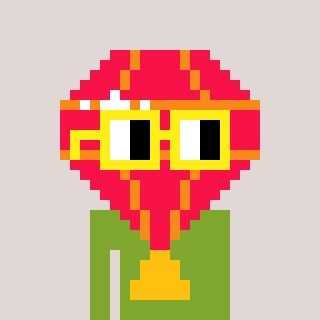
a pixel art character with square yellow glasses, a red diamond-shaped head and a slimegreen-colored body on a warm background